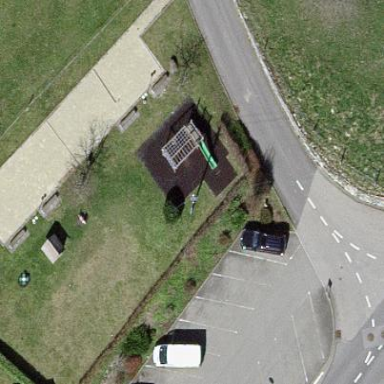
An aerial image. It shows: Playground area for leisure land.